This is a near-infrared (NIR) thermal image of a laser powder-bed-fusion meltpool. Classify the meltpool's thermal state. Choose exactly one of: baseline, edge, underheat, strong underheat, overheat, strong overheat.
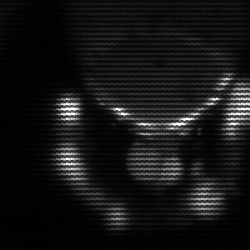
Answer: edge